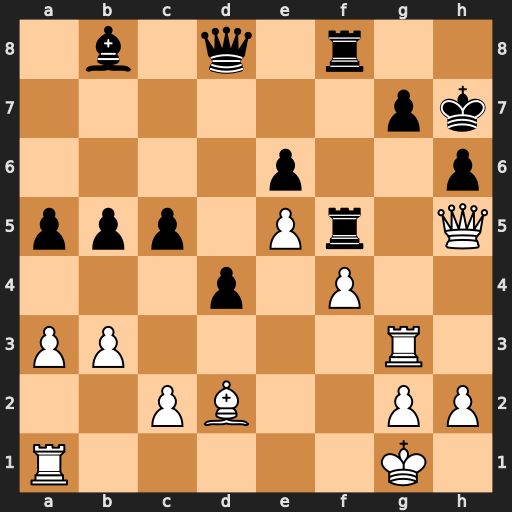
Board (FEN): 1b1q1r2/6pk/4p2p/ppp1Pr1Q/3p1P2/PP4R1/2PB2PP/R5K1
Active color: w
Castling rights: -
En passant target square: -
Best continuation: Qg6+ Kh8 Qxg7#